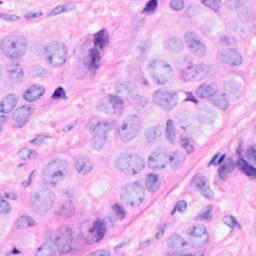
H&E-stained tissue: Breast